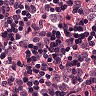
Metastatic tissue present: yes